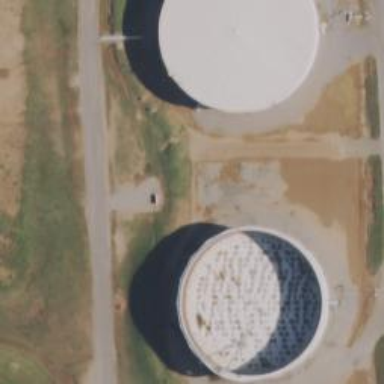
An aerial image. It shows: Storage tank which is man-made and housed in building.